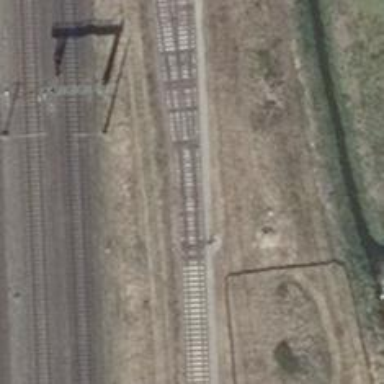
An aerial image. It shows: Railway switch.